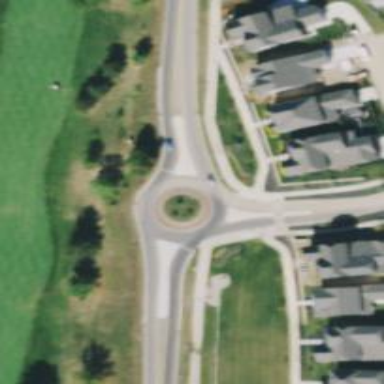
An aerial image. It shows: Tertiary road that leads to roundabout.